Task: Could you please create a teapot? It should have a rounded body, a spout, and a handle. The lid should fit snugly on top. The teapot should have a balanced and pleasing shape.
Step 40:
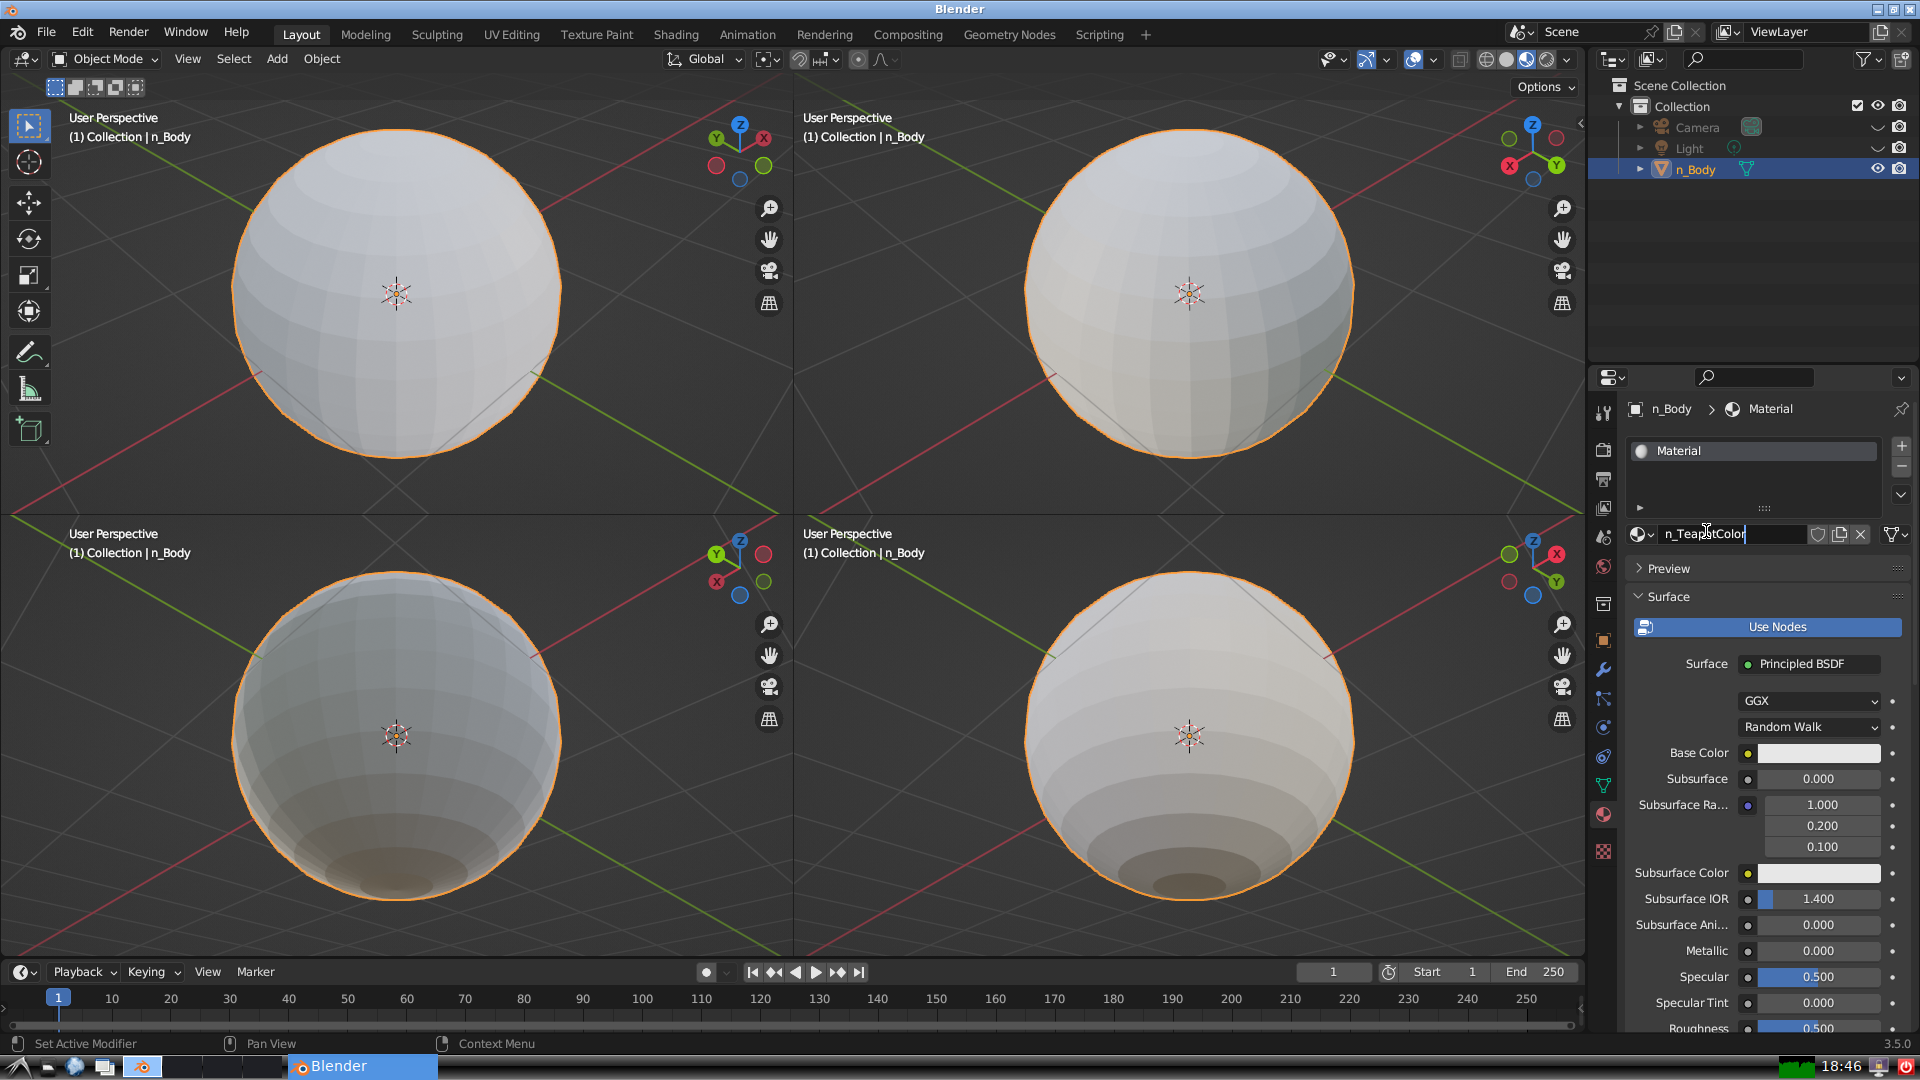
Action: {"key_press": ['Return']}